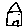
Label: house